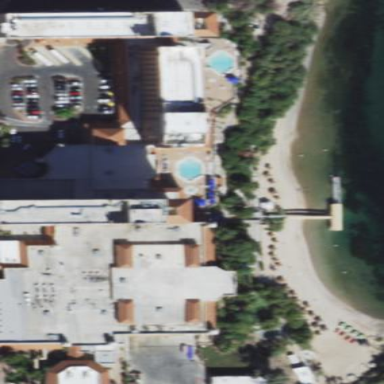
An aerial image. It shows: Building designated as casino.